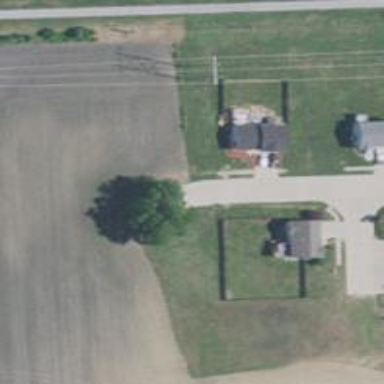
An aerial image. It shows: Residential road.